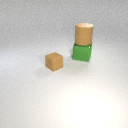
large brown rubber cylinder above large green metal cube